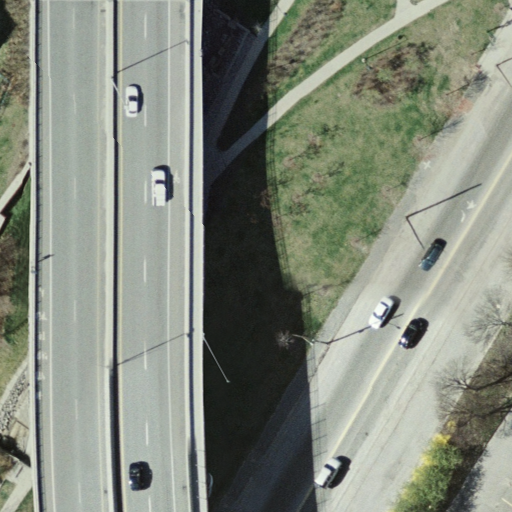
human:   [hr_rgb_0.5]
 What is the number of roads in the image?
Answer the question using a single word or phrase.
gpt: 8

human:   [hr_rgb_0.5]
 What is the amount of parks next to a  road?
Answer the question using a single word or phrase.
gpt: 1

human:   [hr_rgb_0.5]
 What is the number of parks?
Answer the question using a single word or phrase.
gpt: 1

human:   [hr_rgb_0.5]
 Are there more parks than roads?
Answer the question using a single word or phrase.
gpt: no

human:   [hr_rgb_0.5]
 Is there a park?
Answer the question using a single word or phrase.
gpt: yes

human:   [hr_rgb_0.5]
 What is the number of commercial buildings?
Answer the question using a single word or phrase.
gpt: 0

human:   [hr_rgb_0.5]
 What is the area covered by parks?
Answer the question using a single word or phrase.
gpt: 2578m2

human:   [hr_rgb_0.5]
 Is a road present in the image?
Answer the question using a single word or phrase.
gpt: yes

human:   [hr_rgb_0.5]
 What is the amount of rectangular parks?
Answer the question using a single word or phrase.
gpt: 1

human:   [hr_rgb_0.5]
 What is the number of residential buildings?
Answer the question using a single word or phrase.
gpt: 0

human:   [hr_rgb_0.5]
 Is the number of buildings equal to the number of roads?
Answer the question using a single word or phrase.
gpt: no

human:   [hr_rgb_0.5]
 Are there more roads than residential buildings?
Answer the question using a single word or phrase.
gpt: yes

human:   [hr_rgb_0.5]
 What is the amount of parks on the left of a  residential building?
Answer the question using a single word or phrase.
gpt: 0

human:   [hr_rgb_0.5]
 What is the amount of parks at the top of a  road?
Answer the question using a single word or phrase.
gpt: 0

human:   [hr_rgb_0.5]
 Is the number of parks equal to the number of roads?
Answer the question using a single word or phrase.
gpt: no

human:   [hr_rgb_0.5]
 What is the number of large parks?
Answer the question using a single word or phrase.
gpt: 1

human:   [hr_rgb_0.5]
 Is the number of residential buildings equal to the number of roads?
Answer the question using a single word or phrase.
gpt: no

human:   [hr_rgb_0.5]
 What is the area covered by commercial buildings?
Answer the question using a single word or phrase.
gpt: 0m2

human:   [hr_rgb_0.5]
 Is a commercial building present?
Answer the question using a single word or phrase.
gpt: no

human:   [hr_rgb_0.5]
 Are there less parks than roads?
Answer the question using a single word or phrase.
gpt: yes

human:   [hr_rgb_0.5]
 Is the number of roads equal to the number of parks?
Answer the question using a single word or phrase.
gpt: no

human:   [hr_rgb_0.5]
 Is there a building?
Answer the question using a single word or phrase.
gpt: no

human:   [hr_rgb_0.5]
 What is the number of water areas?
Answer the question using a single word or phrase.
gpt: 0

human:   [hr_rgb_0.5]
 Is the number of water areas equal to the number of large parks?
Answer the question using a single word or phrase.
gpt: no

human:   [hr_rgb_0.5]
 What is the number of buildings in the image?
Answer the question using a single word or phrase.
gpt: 0

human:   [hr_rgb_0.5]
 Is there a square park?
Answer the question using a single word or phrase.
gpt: no

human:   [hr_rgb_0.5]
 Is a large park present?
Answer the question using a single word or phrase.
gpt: yes

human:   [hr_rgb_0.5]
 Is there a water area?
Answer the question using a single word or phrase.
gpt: no

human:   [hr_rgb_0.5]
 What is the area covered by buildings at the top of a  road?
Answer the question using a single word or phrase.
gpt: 0m2

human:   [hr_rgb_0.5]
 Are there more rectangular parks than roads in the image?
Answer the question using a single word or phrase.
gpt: no

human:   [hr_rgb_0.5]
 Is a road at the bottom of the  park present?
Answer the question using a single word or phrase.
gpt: no

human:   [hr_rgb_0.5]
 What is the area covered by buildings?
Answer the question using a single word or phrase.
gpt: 0m2

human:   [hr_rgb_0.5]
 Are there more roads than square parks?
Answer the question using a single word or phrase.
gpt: yes

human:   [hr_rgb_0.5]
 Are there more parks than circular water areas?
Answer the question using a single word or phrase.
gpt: yes

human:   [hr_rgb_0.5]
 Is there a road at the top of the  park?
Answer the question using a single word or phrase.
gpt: yes

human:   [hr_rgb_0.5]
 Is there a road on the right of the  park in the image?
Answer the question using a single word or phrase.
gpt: yes

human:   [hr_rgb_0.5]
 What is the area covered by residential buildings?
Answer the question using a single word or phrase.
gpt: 0m2

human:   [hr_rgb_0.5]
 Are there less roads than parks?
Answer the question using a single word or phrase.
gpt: no

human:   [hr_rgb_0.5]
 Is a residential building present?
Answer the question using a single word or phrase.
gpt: no

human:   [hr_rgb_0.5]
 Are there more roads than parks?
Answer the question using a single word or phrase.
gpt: yes

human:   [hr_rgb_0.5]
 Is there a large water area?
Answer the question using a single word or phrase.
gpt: no

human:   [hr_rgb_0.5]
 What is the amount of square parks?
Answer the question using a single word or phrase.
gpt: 0

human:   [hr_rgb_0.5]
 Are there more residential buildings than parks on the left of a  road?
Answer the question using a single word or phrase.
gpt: no

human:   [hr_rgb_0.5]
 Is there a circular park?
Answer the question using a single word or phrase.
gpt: no

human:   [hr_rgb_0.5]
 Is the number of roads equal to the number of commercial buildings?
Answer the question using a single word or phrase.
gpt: no

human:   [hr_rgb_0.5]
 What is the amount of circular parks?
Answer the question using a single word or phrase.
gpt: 0

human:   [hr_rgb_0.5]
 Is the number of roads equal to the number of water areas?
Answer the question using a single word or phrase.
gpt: no

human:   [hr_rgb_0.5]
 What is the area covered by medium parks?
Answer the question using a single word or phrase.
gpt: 0m2

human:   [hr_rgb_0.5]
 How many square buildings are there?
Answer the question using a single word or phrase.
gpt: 0

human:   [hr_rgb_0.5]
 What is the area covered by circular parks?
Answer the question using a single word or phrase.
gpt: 0m2

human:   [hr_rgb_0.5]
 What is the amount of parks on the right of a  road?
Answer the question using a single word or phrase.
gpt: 0

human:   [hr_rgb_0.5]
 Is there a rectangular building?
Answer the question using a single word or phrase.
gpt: no

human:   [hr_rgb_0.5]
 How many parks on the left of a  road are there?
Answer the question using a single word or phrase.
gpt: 1

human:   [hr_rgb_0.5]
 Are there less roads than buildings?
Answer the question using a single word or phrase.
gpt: no

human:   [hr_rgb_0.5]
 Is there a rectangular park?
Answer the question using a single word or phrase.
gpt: yes

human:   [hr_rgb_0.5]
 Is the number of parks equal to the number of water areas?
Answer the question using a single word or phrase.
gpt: no

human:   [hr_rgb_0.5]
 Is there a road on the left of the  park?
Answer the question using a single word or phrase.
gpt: yes

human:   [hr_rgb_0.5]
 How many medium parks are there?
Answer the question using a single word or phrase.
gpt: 0

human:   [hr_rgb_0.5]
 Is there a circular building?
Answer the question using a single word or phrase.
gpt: no

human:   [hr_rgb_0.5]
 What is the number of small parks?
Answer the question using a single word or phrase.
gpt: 0

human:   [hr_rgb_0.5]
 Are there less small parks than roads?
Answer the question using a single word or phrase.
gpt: yes

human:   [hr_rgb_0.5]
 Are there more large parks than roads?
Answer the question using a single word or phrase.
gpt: no

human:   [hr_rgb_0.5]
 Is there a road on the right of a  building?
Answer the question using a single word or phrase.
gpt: no

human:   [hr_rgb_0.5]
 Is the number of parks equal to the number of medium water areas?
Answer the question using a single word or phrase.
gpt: no